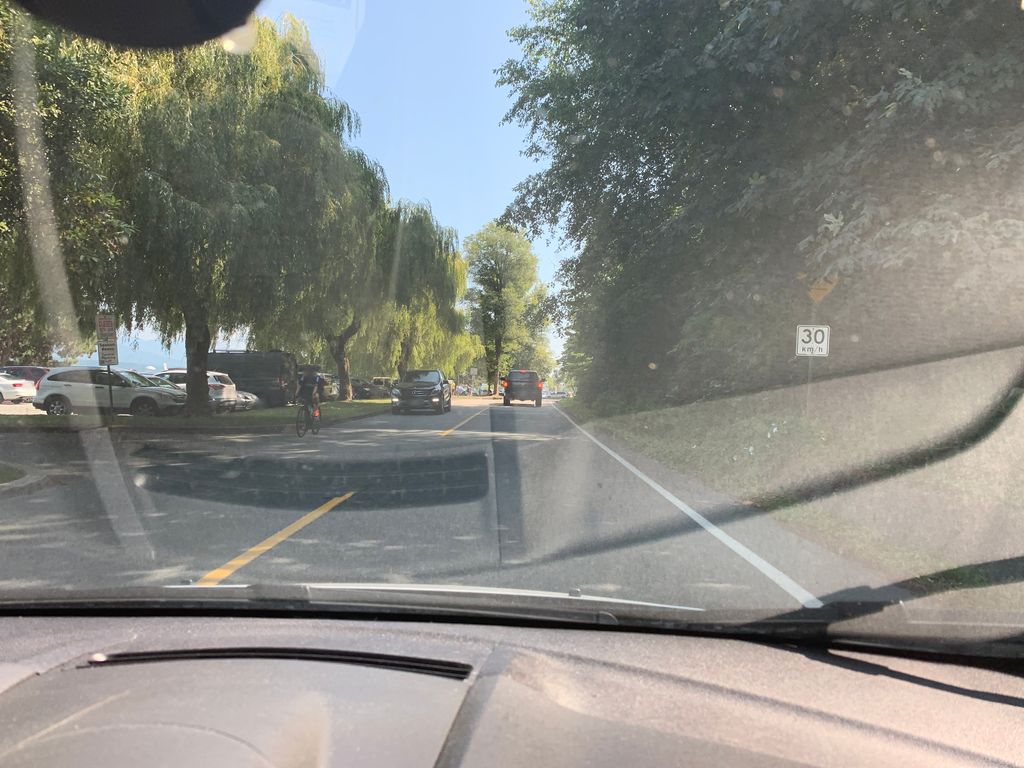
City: vancouver